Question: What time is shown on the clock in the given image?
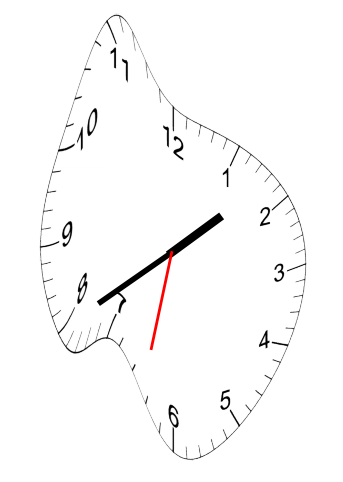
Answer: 01:39:32